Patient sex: F
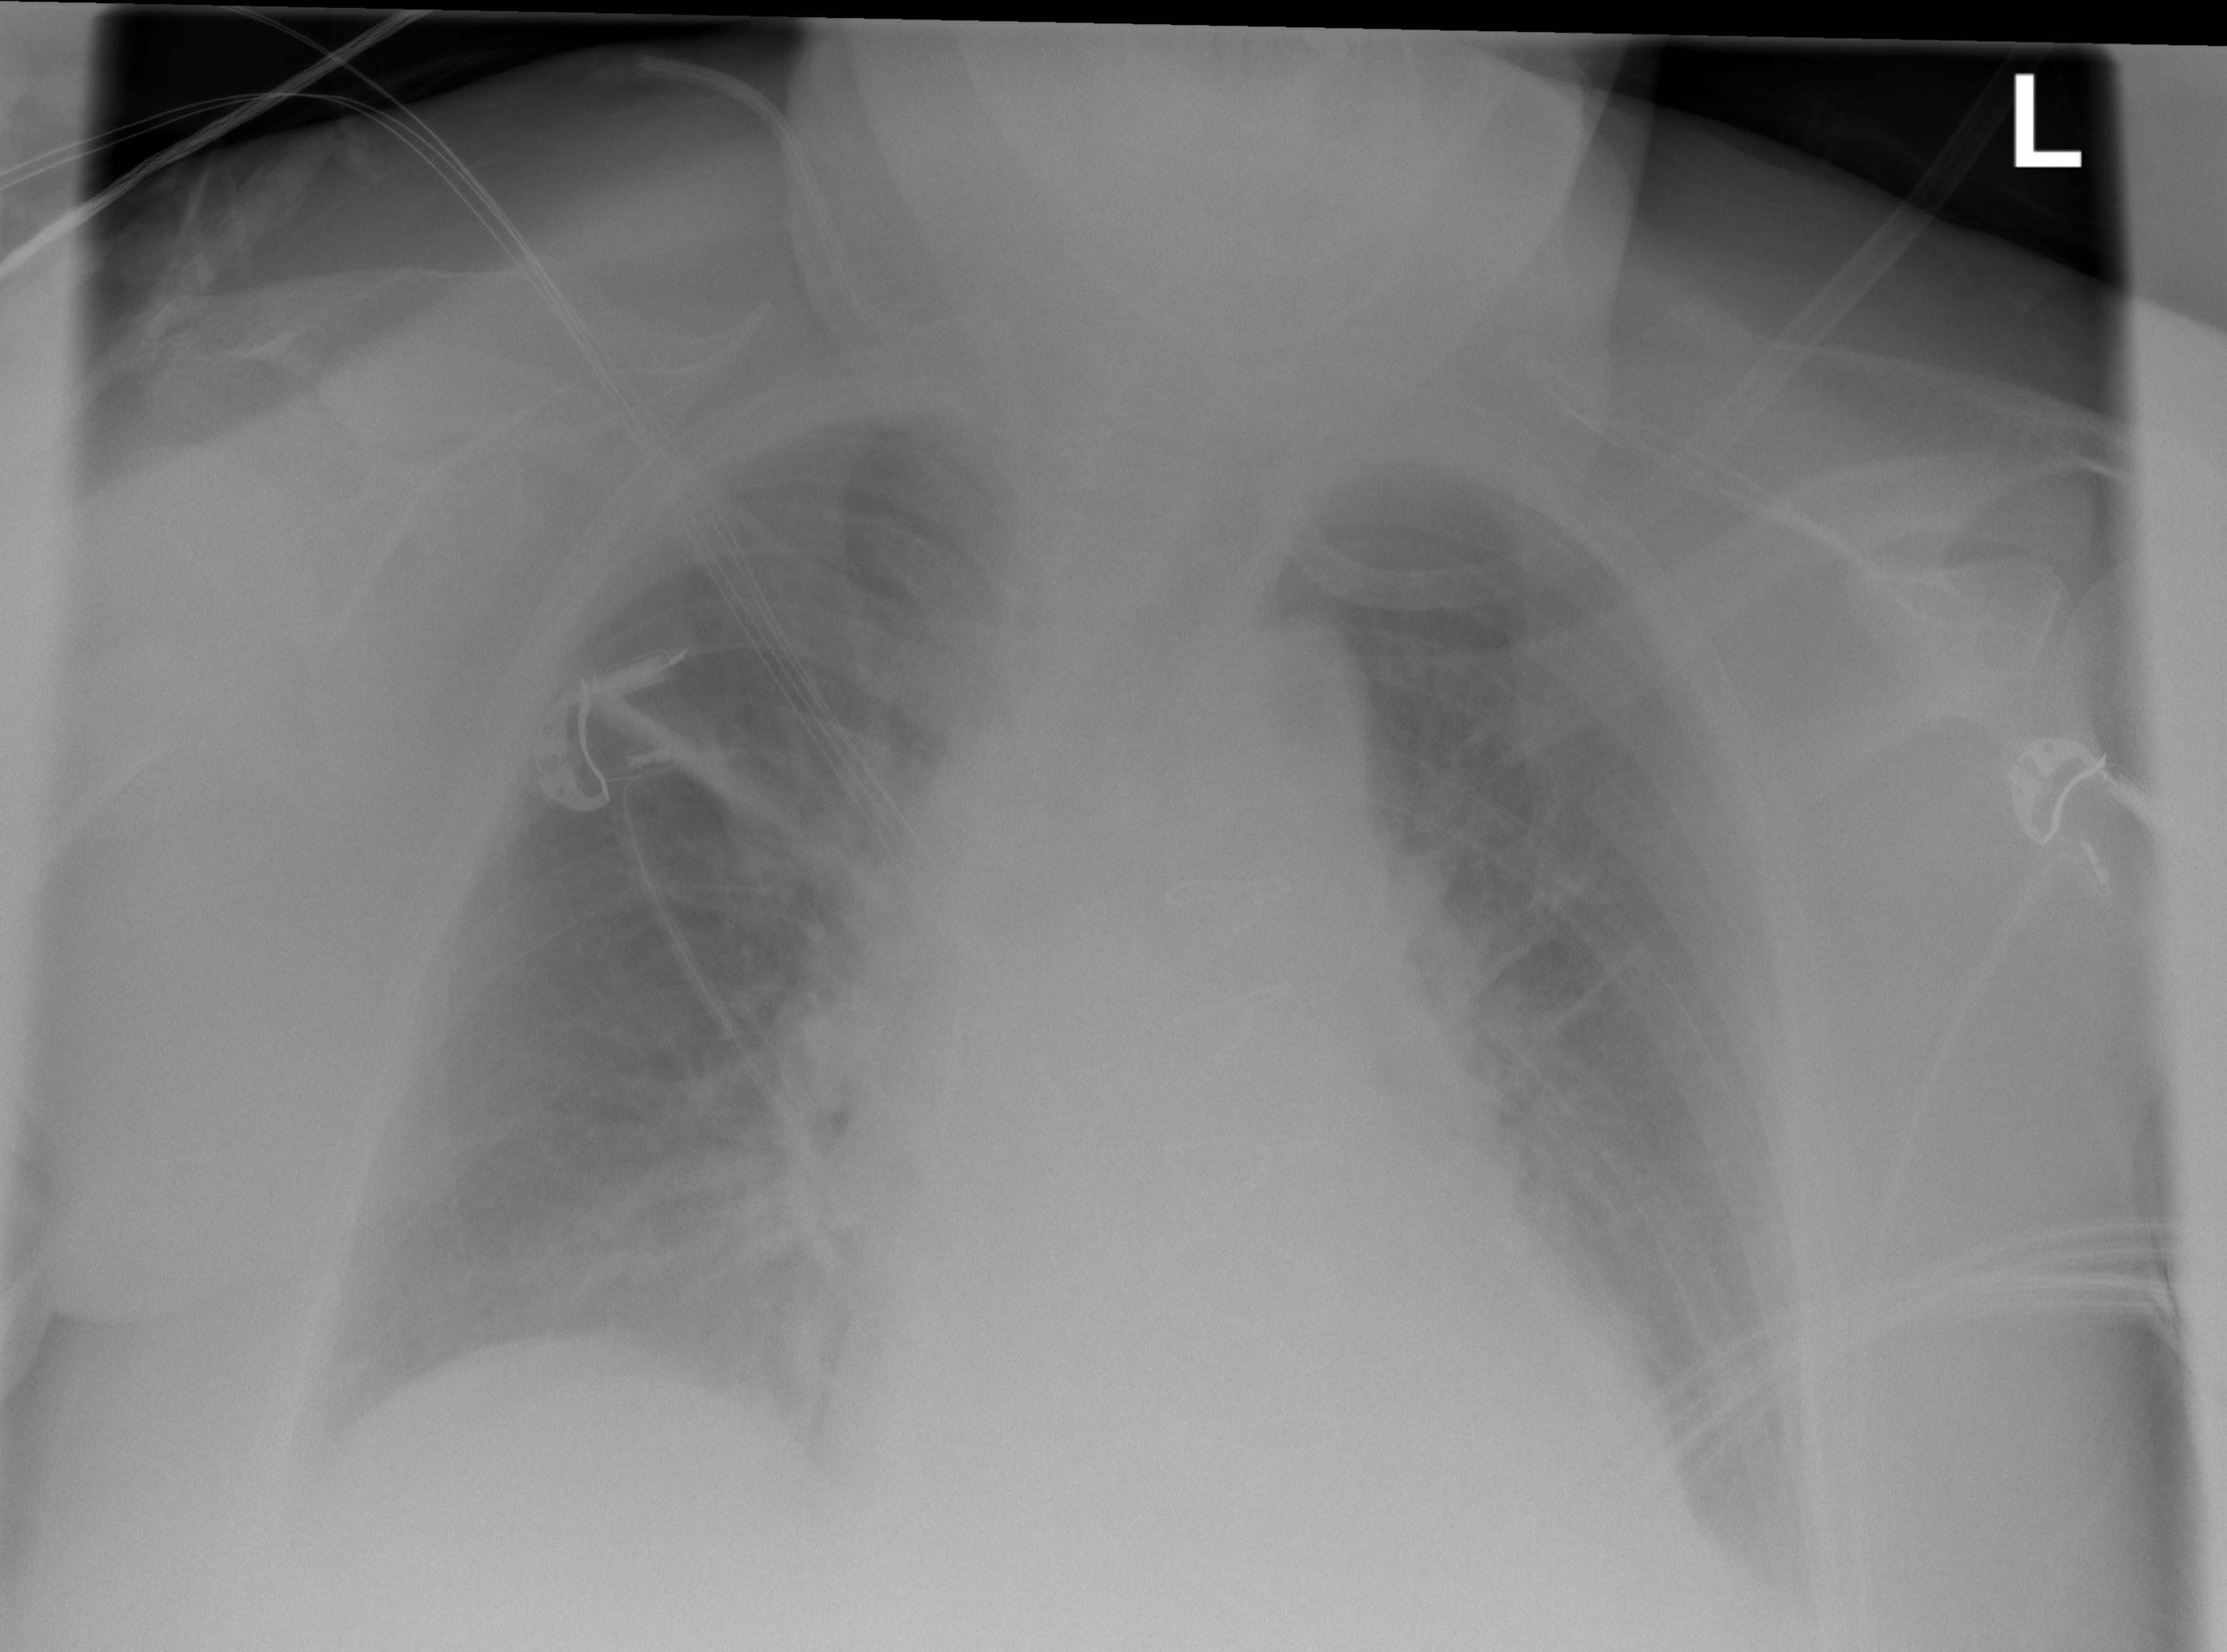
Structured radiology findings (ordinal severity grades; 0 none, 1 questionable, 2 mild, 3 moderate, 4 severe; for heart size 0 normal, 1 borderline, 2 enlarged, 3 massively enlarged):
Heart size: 2
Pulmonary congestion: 3
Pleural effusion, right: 1
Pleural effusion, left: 2
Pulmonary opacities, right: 1
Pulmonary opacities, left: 1
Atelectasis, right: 2
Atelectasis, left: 2